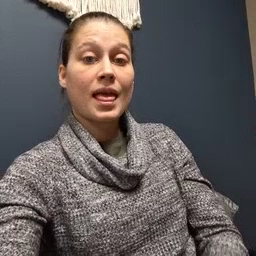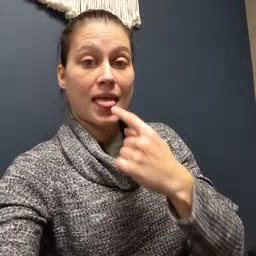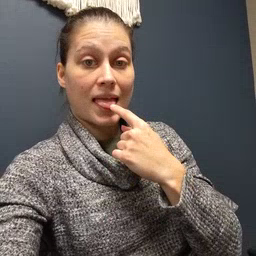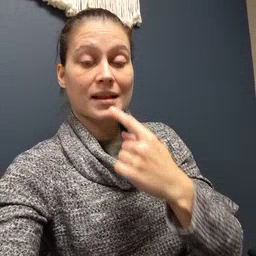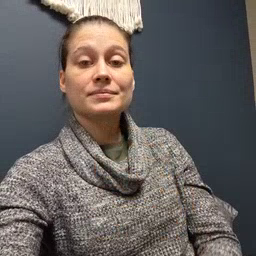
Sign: tongue